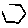
Label: hexagon